Question: I spent a lot of time trying to do this:

The black square is a 'div' (doesn't have to be a 'div') 'container'.
All the other squares are 'div's or 'span's or whatever (its not the issue)
Can someone direct me how to accomplish this using plain HTML, CSS and Javascript?
*I tried to make all squares 'div's but then because in one line their is a square with different height the next line will be with missing 'parts' and then tried to manage this issue with margin- but it didn't work out and I am sure its not that difficult.
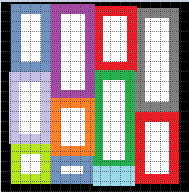
Answer: try absolute positioning:
'''
<style>
.rect {
position: absolute;
width: 100px ;
height: 200px;
}
</style>
<div class="rect" style="top:0;left:0;border:3px solid blue"></div>
<div class="rect" style="top:206px;left:0;border:3px solid green"></div>
<div class="rect" style="top:0;left:106px;border:3px solid red; height: 300px"></div>
'''